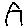
Label: house